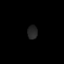
Tissue: prostate
Cell type: T cells
Senescence score: 0.3056
Nuclear area (px): 135
Mean DAPI intensity: 37.163